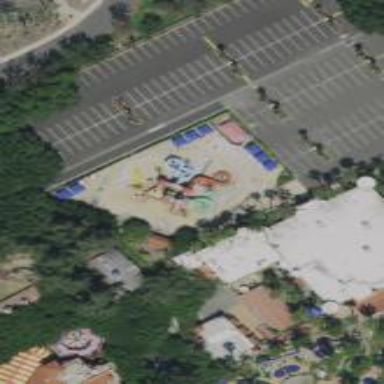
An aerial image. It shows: Building that houses amusement arcade.